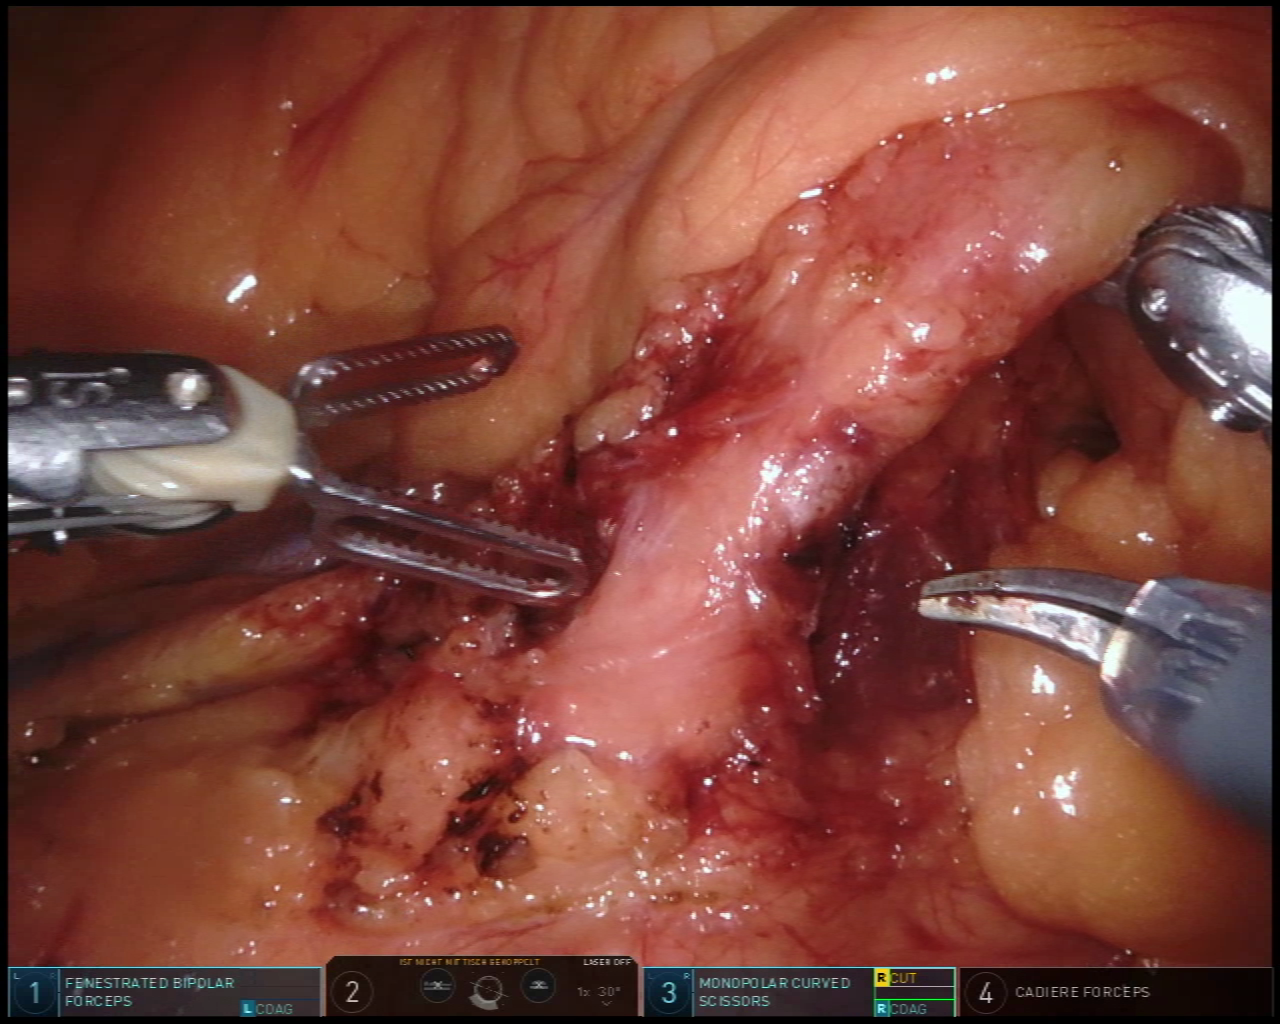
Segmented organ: inferior_mesenteric_artery
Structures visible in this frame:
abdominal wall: no
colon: no
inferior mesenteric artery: yes
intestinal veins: no
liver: no
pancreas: no
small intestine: no
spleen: no
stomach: no
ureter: no
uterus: no
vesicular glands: no